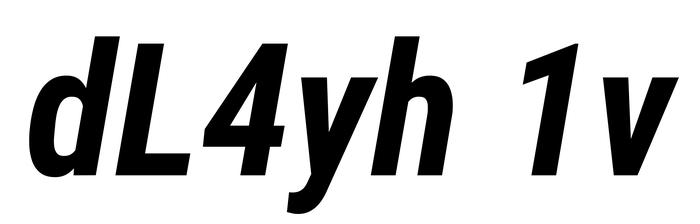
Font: Roboto-Italic_Condensed_Bold_Italic